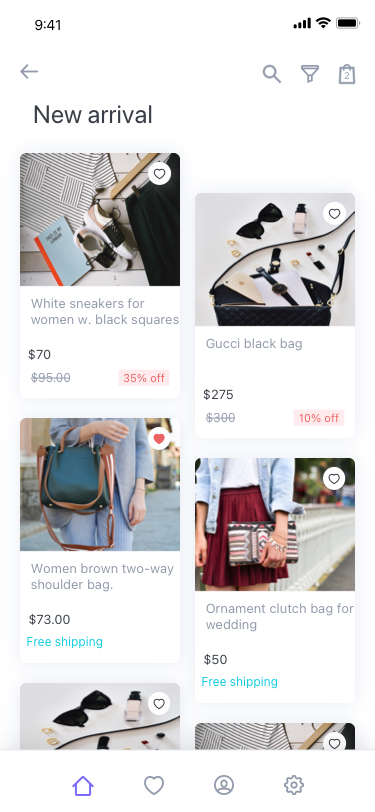
Text in this UI design:
New arrival